【题型】解答题　【知识点】解析几何　【难度】medium
已知椭圆$\Gamma:\frac{x^2}{a^2}+\frac{y^2}{b^2}=1(a>b>0)$的左右焦点分别为$F_1(-1,0)$，$F_2(1,0)$，下顶点为$A$，点$M$在直线$l:x+y-m=0$上。

(1) 若$a=\sqrt{2}$，$m=2$，线段$AM$的中点在$x$轴上，求$M$的坐标；
(2) 若直线$l$与$y$轴交于$B$，直线$AM$经过右焦点$F_2$，在$\triangle ABM$中有一个内角的余弦值为$\frac{3}{5}$，求$b$的值；
(3) 若$m=2\sqrt{2}$，直线$l$与椭圆$\Gamma$没有公共点，在椭圆$\Gamma$上存在一点$P(a\cos\theta,b\sin\theta)$，$\theta\in[0,2\pi)$，点$P$到$l$的距离为$d$，且$|PF_1|+|PF_2|+d=4$，当$a$变化时，求$d$的取值范围。
【解答】
\textbf{【答案】}
(1) $(1,1)$；
(2) $\frac{3}{4}$或$\frac{1}{7}$；
(3) $\left[\frac{4-\sqrt{10}}{6},2\right)$。

\textbf{【知识点】} 根据直线与椭圆的位置关系求参数或范围、椭圆的顶点坐标、根据a、b、c求椭圆标准方程、求点到直线的距离。

\textbf{【分析】}
(1) 由题意及条件先得出椭圆方程，由$AM$的中点在$x$轴上先得出$M$纵坐标，再代入直线方程即可求得$M$；
(2) 分类讨论$\triangle ABM$中哪个内角余弦值为$\frac{3}{5}$，分别解三角形求得对应的$b$值即可；
(3) 根据点到直线的距离公式化简得出$d=\sqrt{a^2+b^2}\sin(\theta+\varphi)=2\sqrt{2}a-2\sqrt{2}\left(\tan\varphi=\frac{a}{b}\right)$，再根据三角函数的有界性得到关于$a$的不等式，解不等式求出$a$的取值范围即可求得$d$的最小值。

\textbf{【详解】}
(1) 由题意可得$a=\sqrt{2},c=1$，$\therefore b=\sqrt{a^2-c^2}=1$，$\therefore \Gamma:\frac{x^2}{2}+y^2=1$，$A(0,-1)$，
$\because AM$的中点在$x$轴上，则由中点坐标公式可知：$A$、$M$的纵坐标之和为$0$，
$\therefore M$的纵坐标为$1$，代入$x+y-2=0$得：$M(1,1)$。

(2)

 由直线方程可知$B(0,m)$，由直线方程可知$\angle MBA=\frac{\pi}{4}$，故有如下两种情况：

①若$\cos\angle BAM=\frac{3}{5}$，则$\sin\angle BAM=\frac{4}{5}$，$\tan\angle BAM=\frac{4}{3}$，即$\tan\angle OAF_2=\frac{4}{3}$，
$\therefore |OA|=\frac{3}{4}|OF_2|=\frac{3}{4}$，$\therefore b=\frac{3}{4}$。

②若$\cos\angle BMA=\frac{3}{5}$，则$\sin\angle BMA=\frac{4}{5}$，
$\because \angle MBA=\frac{\pi}{4}$，$\therefore \cos(\angle MBA+\angle AMB)=\frac{\sqrt{2}}{2}\cdot\frac{3}{5}-\frac{\sqrt{2}}{2}\cdot\frac{4}{5}=-\frac{\sqrt{2}}{10}$，
$\therefore \cos\angle BAM=\frac{\sqrt{2}}{10}$，$\therefore \tan\angle BAM=7$，
即$\tan\angle OAF_2=7$，$\therefore |OA|=\frac{1}{7}=b$，
综上$b=\frac{3}{4}$或$\frac{1}{7}$。

(3) 设$P(a\cos\theta,b\sin\theta)$，则由题意得$d=\frac{|a\cos\theta+b\sin\theta-2\sqrt{2}|}{\sqrt{2}}=4-2a$，
显然椭圆在直线的左下方，则$-\frac{a\cos\theta+b\sin\theta-2\sqrt{2}}{\sqrt{2}}=4-2a$，
即$\sqrt{a^2+b^2}\sin(\theta+\varphi)-2\sqrt{2}=2\sqrt{2}a-4\sqrt{2}\left(\tan\varphi=\frac{a}{b}\right)$，
$\because a^2=b^2+1$，$\therefore \sqrt{2a^2-1}\sin(\theta+\varphi)=2\sqrt{2}a-2\sqrt{2}$，
得$\sqrt{\frac{a^2-1}{2}}\sin(\theta+\varphi)=2a-2$，$\therefore |\sin(\theta+\varphi)|=\frac{|2a-2|}{\sqrt{\frac{a^2-1}{2}}}\le1$，
整理可得$6a^2-16a+9\le0$，解得$\frac{8-\sqrt{10}}{6}\le a\le\frac{8+\sqrt{10}}{6}$，
又$a>c=1$，$\therefore a\in\left(1,\frac{8+\sqrt{10}}{6}\right]$，
从而$4-2\times\frac{8+\sqrt{10}}{6}=\frac{4-\sqrt{10}}{3}\le d=4-2a<4-2=2$，
即$d$的取值范围为$\left[\frac{4-\sqrt{10}}{6},2\right)$。

\textbf{【点睛】} 方法点睛：解决圆锥曲线中范围问题的方法：一般题目中没有给出明确的不等关系，首先需要根据已知条件进行转化，利用圆锥曲线的几何性质及曲线上点的坐标确定不等关系；然后构造目标函数，把原问题转化为求函数的值域或引入参数根据参数范围求解，解题时应注意挖掘题目中的隐含条件，寻找量与量之间的转化。

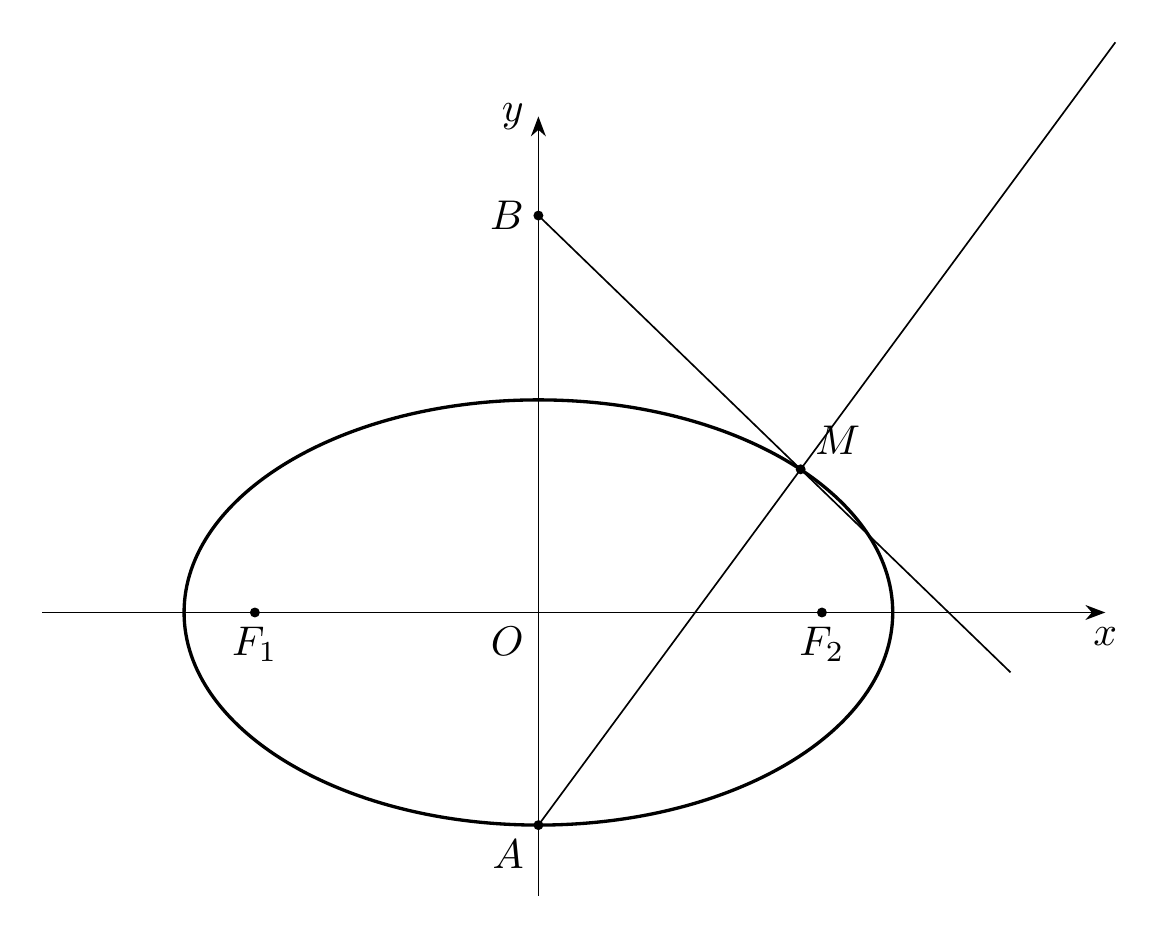